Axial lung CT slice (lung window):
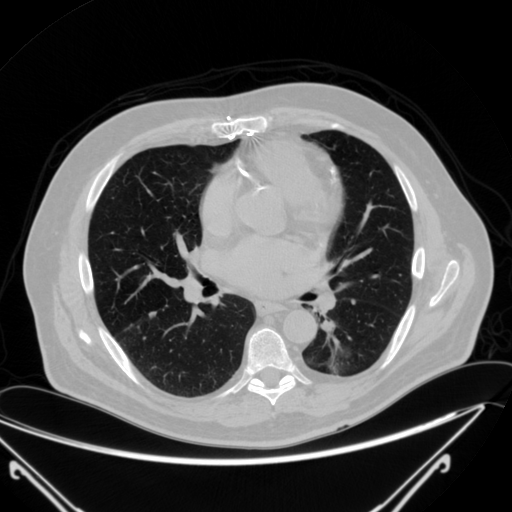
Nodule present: yes
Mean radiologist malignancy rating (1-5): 2.667